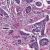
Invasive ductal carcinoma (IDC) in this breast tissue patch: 1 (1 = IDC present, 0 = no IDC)